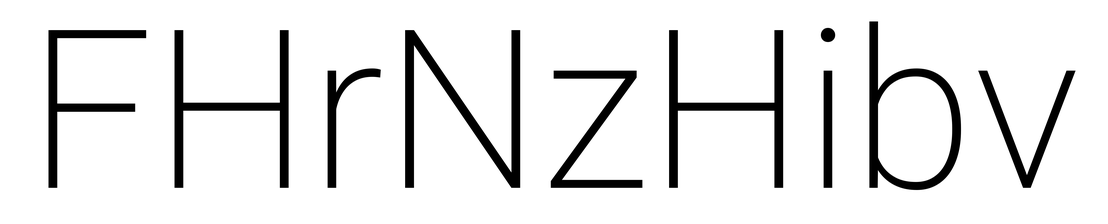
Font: Roboto_ExtraLight